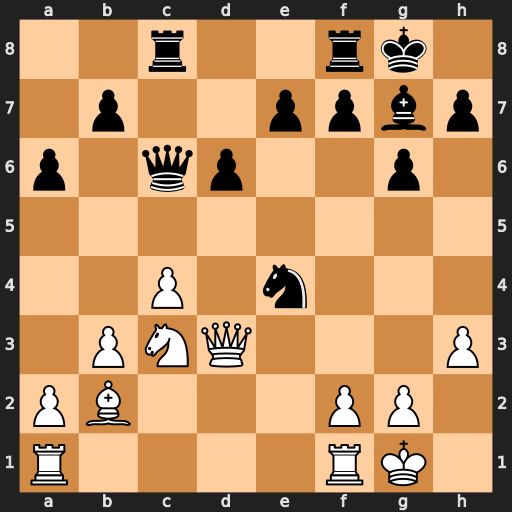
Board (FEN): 2r2rk1/1p2ppbp/p1qp2p1/8/2P1n3/1PNQ3P/PB3PP1/R4RK1
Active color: w
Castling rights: -
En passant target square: -
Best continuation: Nd5 Rce8 Bxg7 Kxg7 Qxe4